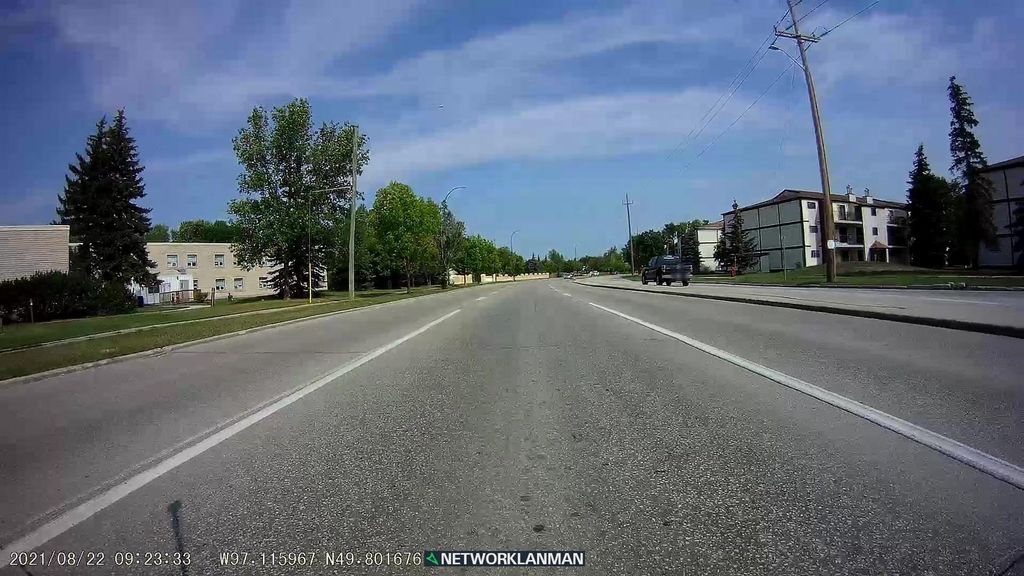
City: winnipeg